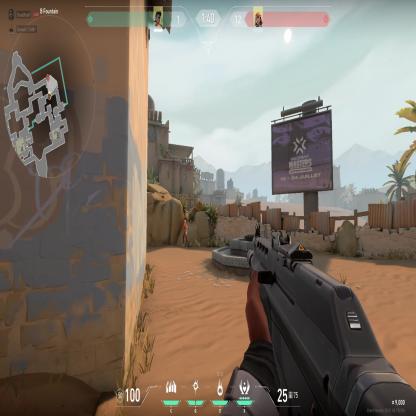
Label: enemy